Question: Am running Office Professional Plus 2013 on Windows 7. Have a matrix as depicted in the following image.

Matrix data is found in this <URL>.
Here are two facts about the matrix:
1. Column A is a numeric outline with outline levels ranging from 1 - 13.
2. Outline numbers are in order.
Here is an illustration about how the matrix is organized:
1. A4 (outline level 2) has a bracket in M4 where column M (labeled "L-02") corresponds to outline level 2.
2. A16 (outline level 6) has a bracket in I6 (eye 6) where column I (labeled "L-06") corresponds to outline level 6.
3. A7 (outline level 5) has NO bracket in J7 where column J (labeled "L-05") correspond to outline level 5.
1. For an outline level column with a bracket
2. FIND the next row where the outline in column A has a number of positions that are less than or equal to the number of positions for the current outline level
3. THEN move the bracket from its current cell in the outline column to the cell in the same column that is immediately before the solution to FIND
For example, take a look look at row 16. Need to:
1. FIND the next row where the number of positions for A16 is less than or equal to the number of positions for A16. That row is 21 because FIND would identify a cell (A21) that has less than the number of positions in A16.
2. Next, back up one row.
3. Then, move the bracket from I16 (eye 16; outline level 6) to I20.
The yellow cells in the image are examples of the cell to which the bracket in a column must be move.
Ask me any question(s) about #1 - #11. For example, could the outline numbering scheme be changed to make it easier to parse and compare? Yes, the decimals could be removed.
In the 'Google spreadsheet', a sample set of cells with a red "x" indicate the positions to which the brackets should be moved.
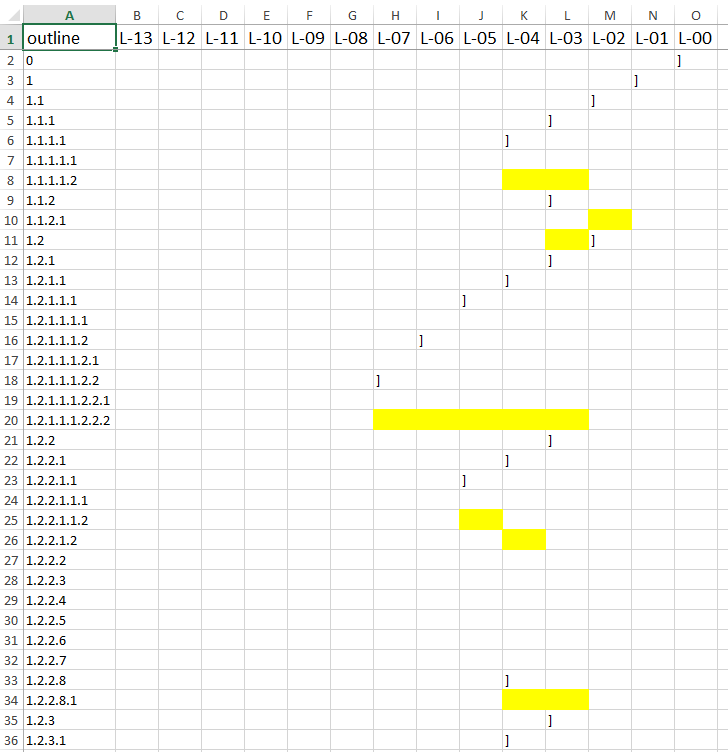
Answer: If I understand the algotithm, you can solve it using formulas. Here's my result:

Formula in 'P2' (drag down to fill the column) is:
'''
=LEN(A2)-LEN(SUBSTITUTE(A2,".",""))
'''
It calculates number of '.' in current outline (you have ',' instead of '.' in some cases, so you should use 'replace all' first to fix it).
Range 'Q1:AD1'contains level number.
Formula in 'Q2' (fill the entire range with it):
'''
=IF(AND($P2>$P3,MEDIAN($P2,$P3+1,Q$1)=Q$1),"]","")
'''
It checks if current level is higher then the next one and if and displays ']' brackets for levels from (next row level +1)to (current row level).
The only difference between your sample and my result is in 'L10' cell, but I think that the bracket from 'L9' should be moved to 'L10' (not 'L11') according to your algorithm.